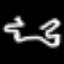
Label: frog